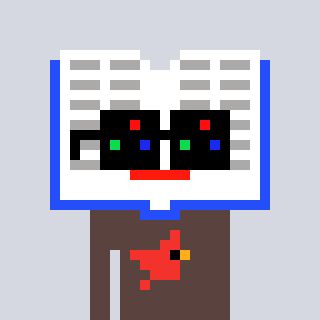
a pixel art character with square black sunglasses, a dictionary-shaped head and a darkbrown-colored body on a cool background